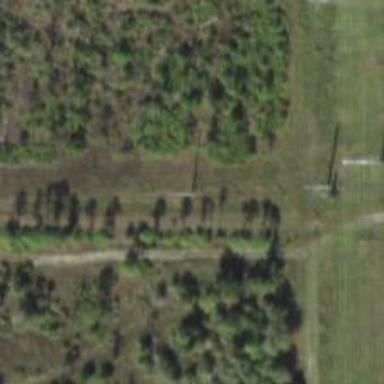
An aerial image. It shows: Power pole.